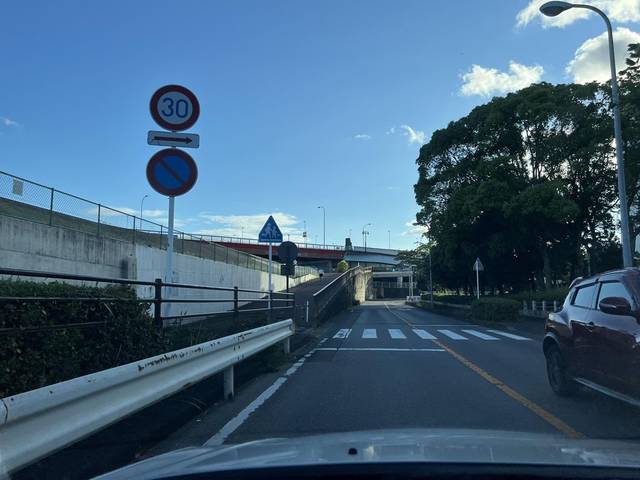
Region: Japan
Coordinates: 35.642, 139.873